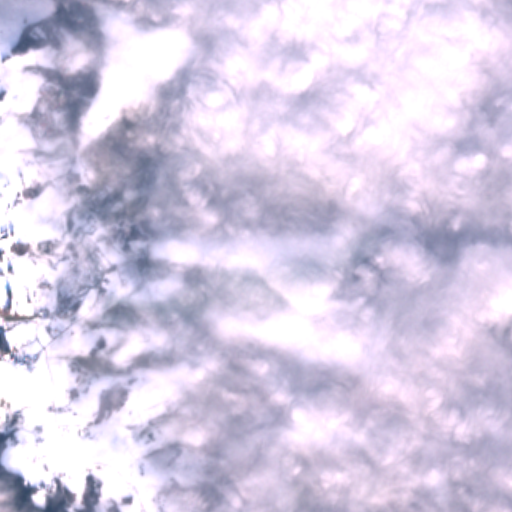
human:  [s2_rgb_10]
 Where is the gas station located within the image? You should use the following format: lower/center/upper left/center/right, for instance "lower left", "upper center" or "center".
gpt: The gas station is located in the lower right of the image.
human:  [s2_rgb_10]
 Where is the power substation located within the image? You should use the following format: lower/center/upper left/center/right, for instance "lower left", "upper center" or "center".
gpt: The power substation is located in the upper center of the image.
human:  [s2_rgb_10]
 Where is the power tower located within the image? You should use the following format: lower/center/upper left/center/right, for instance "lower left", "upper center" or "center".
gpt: The power tower is located in the upper left of the image.
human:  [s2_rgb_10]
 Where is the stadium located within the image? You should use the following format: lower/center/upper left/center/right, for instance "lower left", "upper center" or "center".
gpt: The stadium is located in the upper right of the image.
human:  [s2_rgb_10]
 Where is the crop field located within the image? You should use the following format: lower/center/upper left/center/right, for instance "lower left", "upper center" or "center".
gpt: There is no crop field in the image.